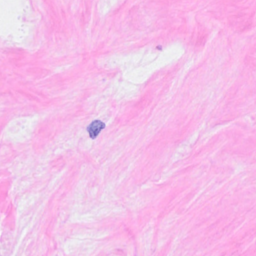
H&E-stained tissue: Breast